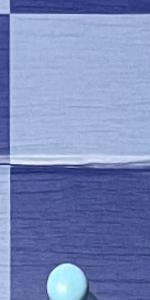
Label: Empty